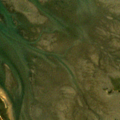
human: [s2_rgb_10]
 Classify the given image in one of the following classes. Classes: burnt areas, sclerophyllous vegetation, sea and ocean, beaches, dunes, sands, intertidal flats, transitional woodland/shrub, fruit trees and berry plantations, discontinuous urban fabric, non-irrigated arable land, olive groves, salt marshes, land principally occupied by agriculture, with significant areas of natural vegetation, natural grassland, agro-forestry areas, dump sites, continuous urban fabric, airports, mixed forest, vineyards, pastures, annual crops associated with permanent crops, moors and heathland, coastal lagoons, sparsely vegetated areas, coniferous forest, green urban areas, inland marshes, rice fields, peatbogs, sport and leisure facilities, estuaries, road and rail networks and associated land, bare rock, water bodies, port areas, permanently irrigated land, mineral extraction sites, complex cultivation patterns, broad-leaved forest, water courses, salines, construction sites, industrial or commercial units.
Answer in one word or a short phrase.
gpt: transitional woodland/shrub, salt marshes, estuaries